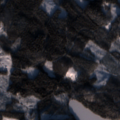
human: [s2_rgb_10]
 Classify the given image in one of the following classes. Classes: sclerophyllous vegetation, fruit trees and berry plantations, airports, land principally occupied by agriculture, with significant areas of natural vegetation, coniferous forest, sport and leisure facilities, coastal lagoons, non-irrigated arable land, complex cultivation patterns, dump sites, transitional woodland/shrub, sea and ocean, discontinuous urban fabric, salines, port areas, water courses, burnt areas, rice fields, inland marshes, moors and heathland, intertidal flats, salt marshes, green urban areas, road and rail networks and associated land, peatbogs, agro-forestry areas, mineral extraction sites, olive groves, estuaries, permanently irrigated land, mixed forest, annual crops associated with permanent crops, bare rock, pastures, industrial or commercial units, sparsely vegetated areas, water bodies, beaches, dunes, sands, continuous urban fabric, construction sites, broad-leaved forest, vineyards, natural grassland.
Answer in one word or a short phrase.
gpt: coniferous forest, mixed forest, transitional woodland/shrub